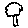
Label: tree